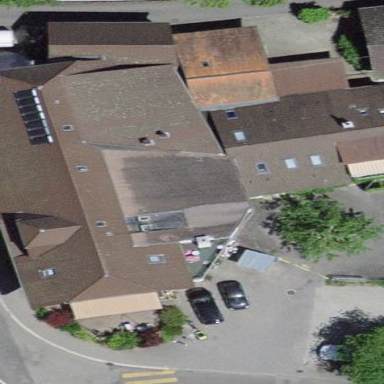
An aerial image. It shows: Commercial building.